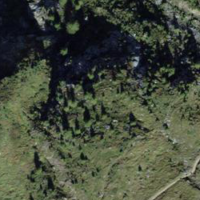
EUNIS habitat code: 26
Species observed at this site:
Marmota marmota